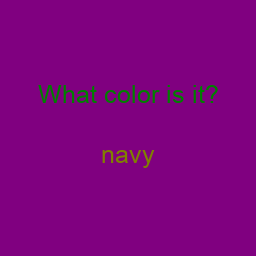
Color: olive
Color name shown: navy
Background color: purple
Question text color: green